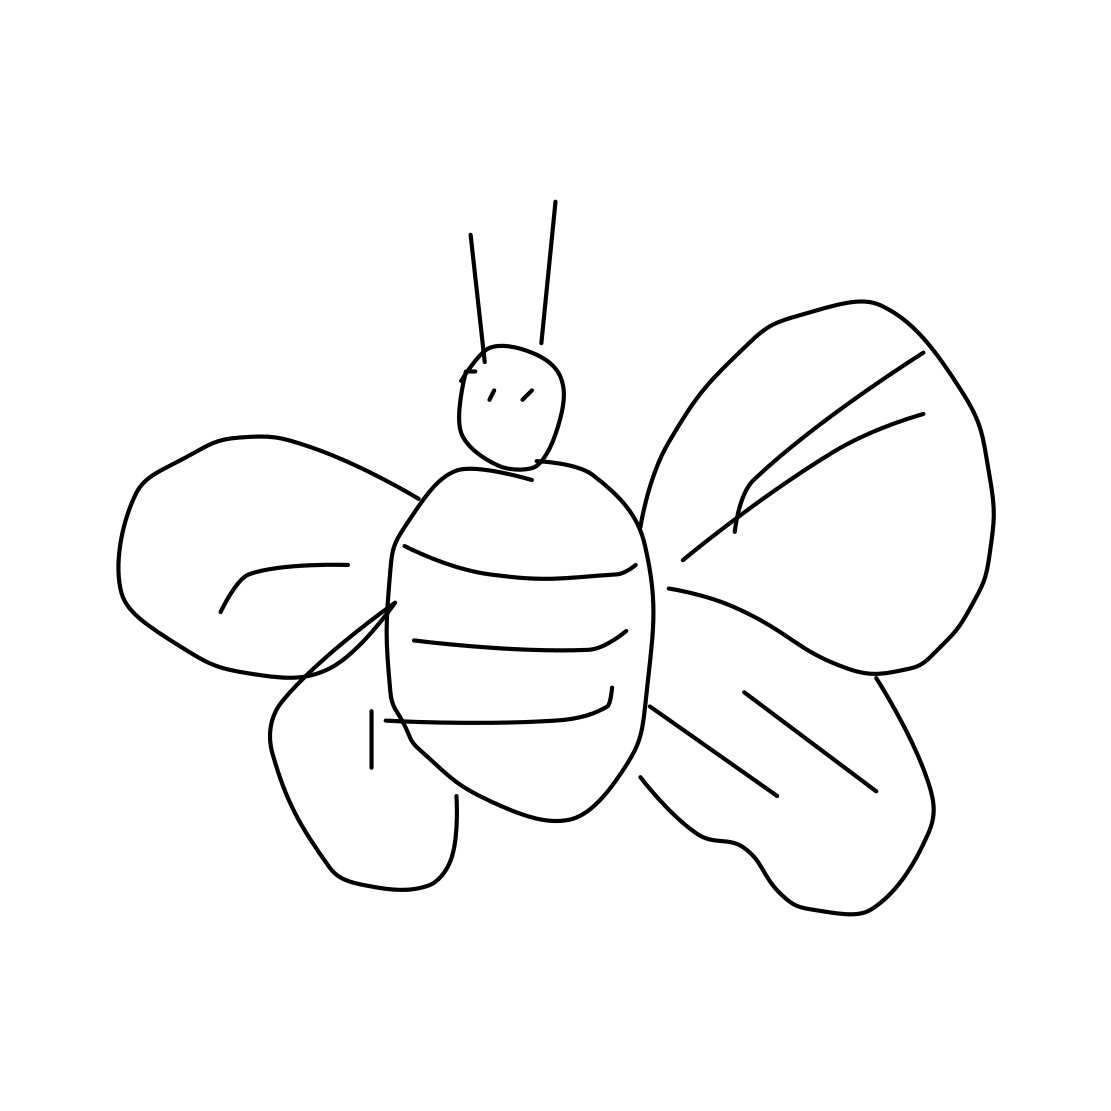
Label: bee